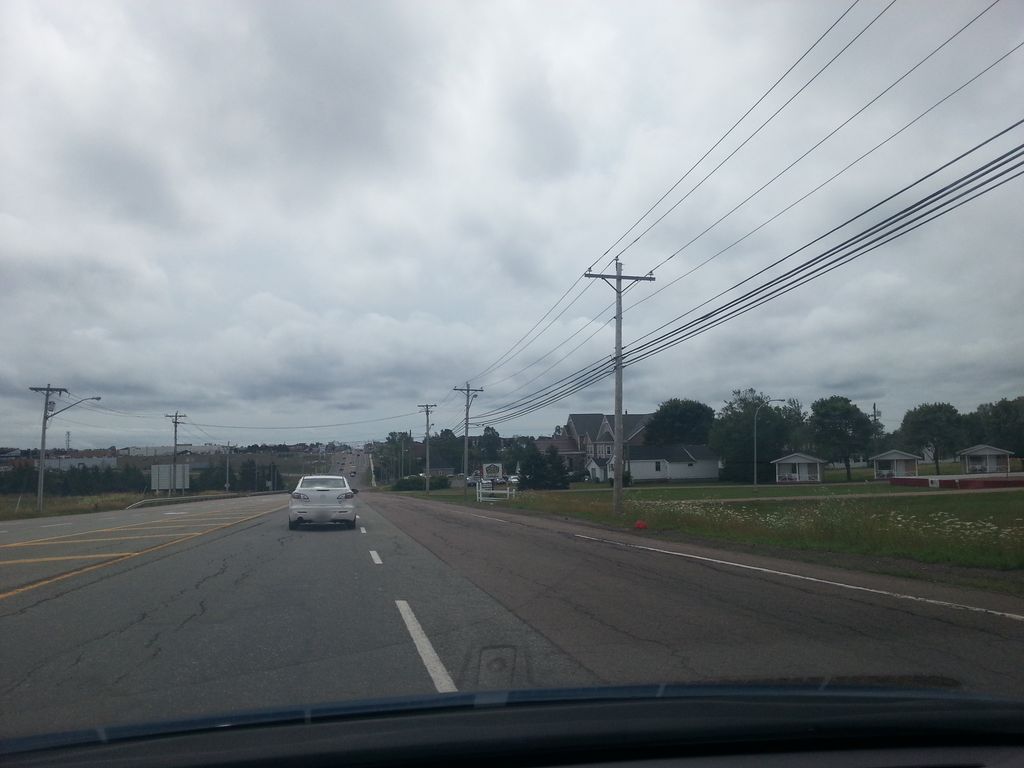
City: charlottetown